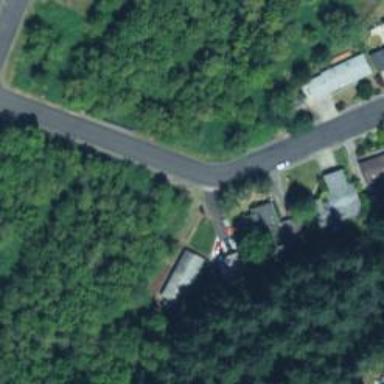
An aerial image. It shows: Residential road with sidewalk on the left.